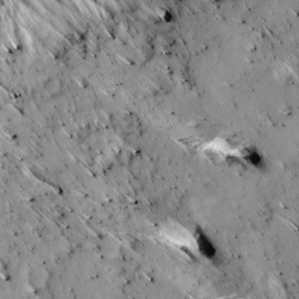
Label: non_frost